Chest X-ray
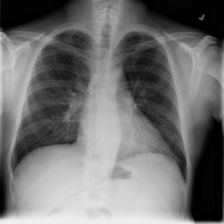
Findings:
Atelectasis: negative
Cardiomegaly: negative
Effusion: negative
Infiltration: negative
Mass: negative
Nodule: negative
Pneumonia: negative
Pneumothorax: negative
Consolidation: negative
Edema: negative
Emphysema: negative
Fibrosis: negative
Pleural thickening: negative
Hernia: negative